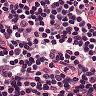
Metastatic tissue present: no